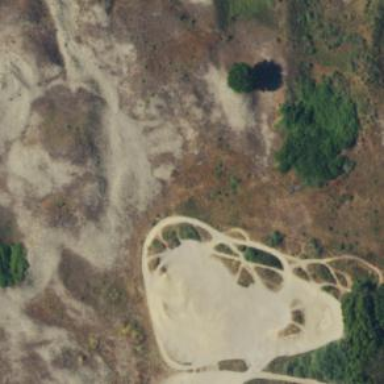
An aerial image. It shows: Sandy area in nature.